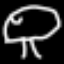
Label: mushroom